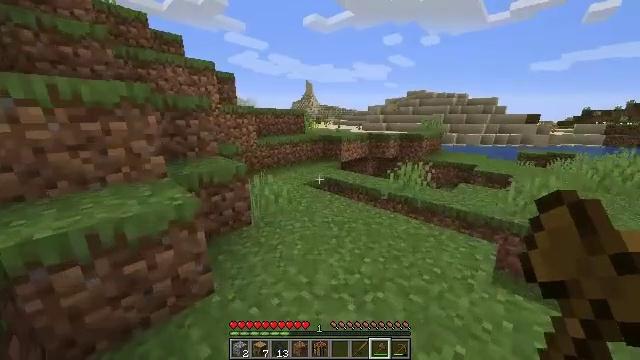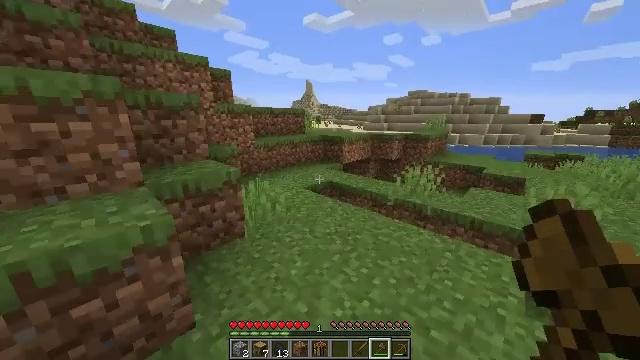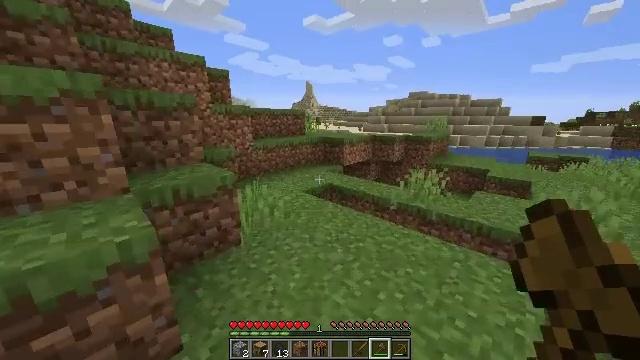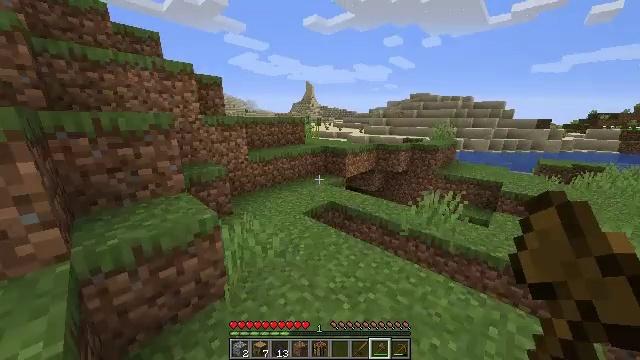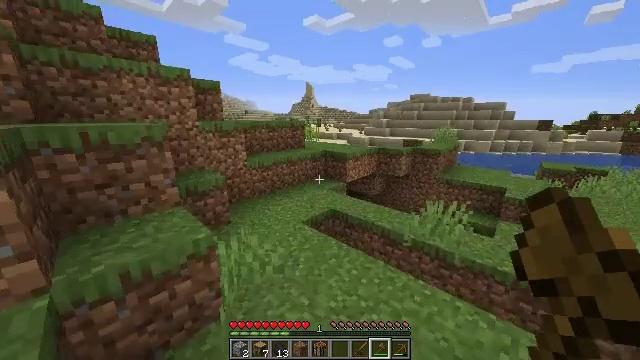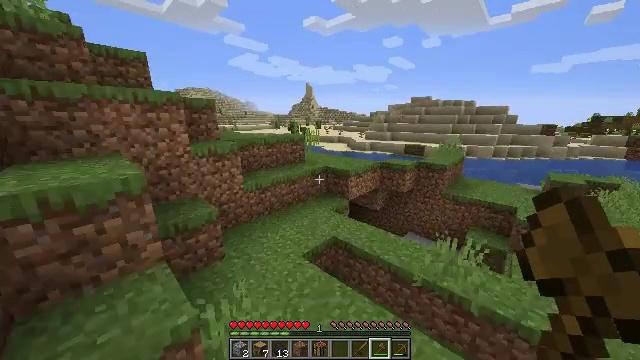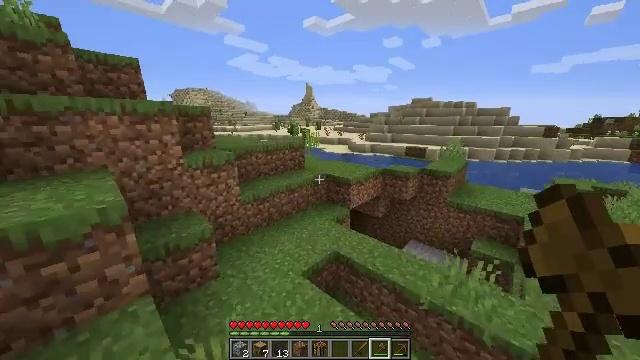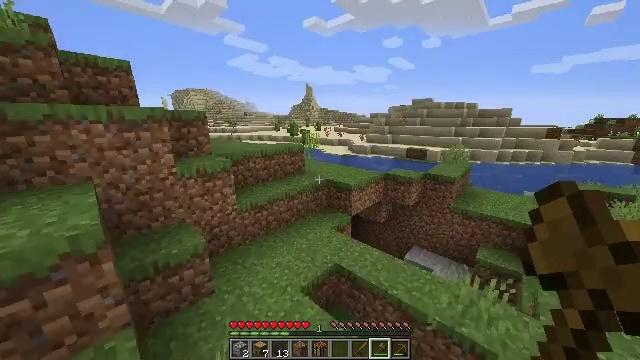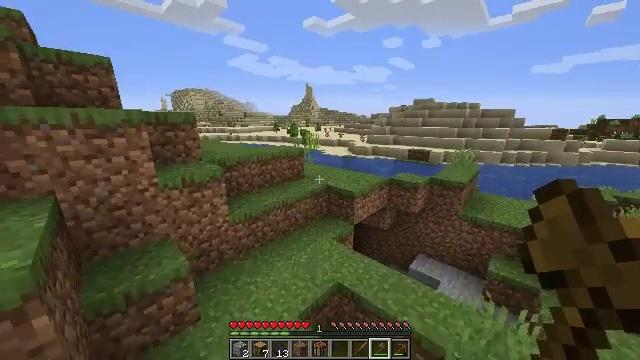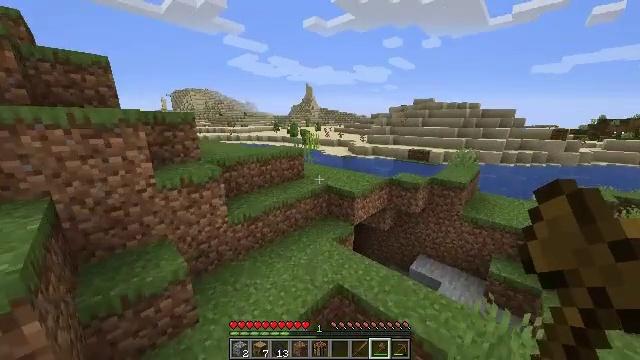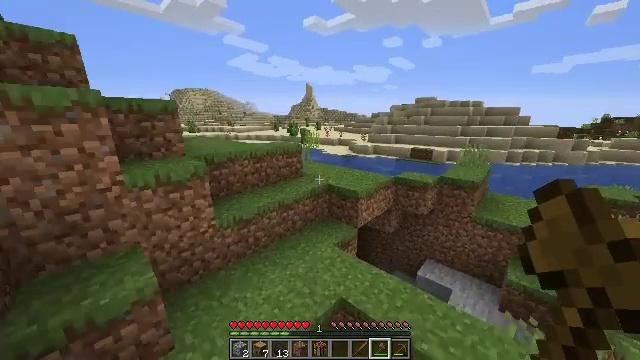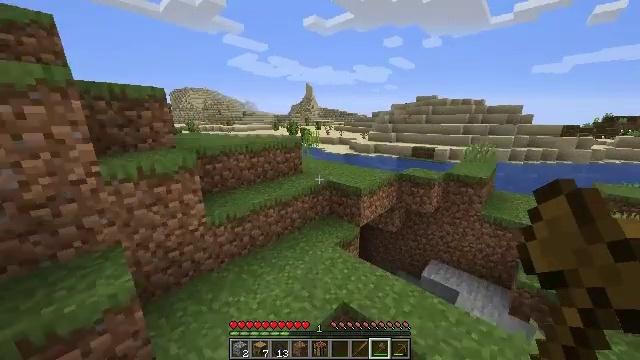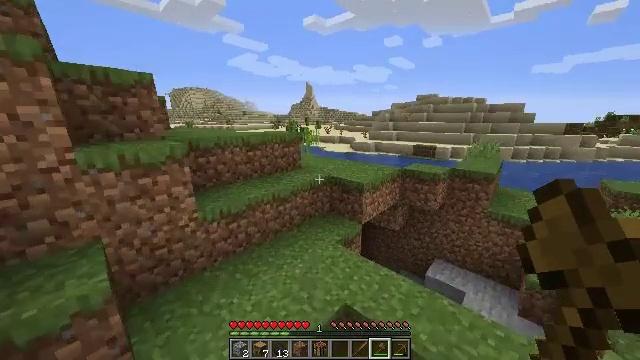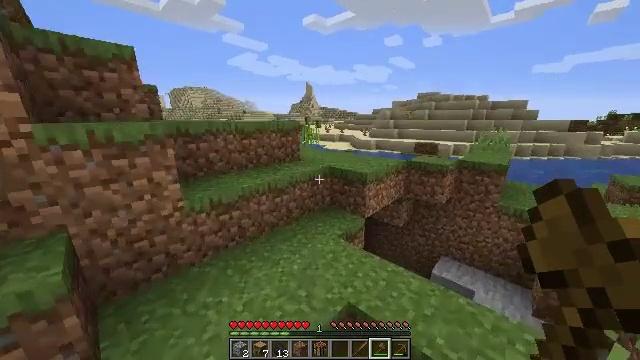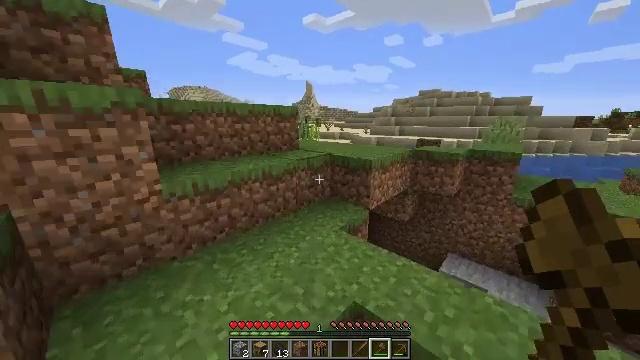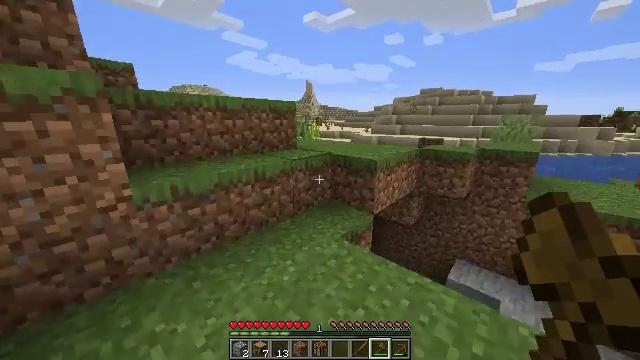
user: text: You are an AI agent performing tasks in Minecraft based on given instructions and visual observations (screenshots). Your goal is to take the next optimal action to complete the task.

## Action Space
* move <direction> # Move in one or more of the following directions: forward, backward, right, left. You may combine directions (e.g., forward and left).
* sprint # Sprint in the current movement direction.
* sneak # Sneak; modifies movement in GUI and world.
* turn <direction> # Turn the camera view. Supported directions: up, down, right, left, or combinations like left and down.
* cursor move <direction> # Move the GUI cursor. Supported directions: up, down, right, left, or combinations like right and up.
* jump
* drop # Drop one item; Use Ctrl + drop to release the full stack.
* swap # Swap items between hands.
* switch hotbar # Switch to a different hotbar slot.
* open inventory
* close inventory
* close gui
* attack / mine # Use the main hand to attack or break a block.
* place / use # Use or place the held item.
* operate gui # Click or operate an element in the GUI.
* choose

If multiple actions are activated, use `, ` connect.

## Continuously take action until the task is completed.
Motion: motion action
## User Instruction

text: Kill the salmon.
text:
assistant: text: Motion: move forward
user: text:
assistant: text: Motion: move forward
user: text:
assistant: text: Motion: move forward, jump
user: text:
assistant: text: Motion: move forward, jump
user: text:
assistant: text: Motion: move forward, jump
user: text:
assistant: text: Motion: move forward, jump
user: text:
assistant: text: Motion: move forward, jump
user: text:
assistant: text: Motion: move forward, jump
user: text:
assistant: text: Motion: move forward
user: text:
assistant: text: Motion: move forward
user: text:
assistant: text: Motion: move forward
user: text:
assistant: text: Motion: move forward
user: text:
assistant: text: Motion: move forward
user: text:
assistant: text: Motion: move forward
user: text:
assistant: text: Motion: move forward
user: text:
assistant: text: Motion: move forward
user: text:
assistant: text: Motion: move forward
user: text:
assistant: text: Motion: move forward
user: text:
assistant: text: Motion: move forward
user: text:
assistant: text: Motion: move forward
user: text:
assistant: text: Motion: move forward
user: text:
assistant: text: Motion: move forward, jump
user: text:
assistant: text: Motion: move forward, jump
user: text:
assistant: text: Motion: move forward, jump
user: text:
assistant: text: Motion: move forward, jump
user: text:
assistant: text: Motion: move forward, jump
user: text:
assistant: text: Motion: move forward
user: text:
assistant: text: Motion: move forward
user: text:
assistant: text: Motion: move forward
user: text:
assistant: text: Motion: move forward, turn left